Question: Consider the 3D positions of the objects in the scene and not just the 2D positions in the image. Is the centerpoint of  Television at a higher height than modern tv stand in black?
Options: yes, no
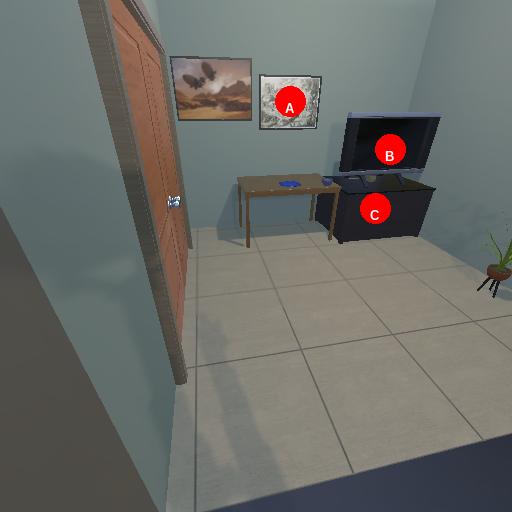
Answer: yes